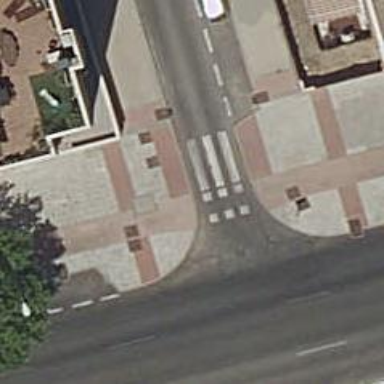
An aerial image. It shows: Zebra crossing on the road.